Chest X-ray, AP view. Patient: 56 years old, sex F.
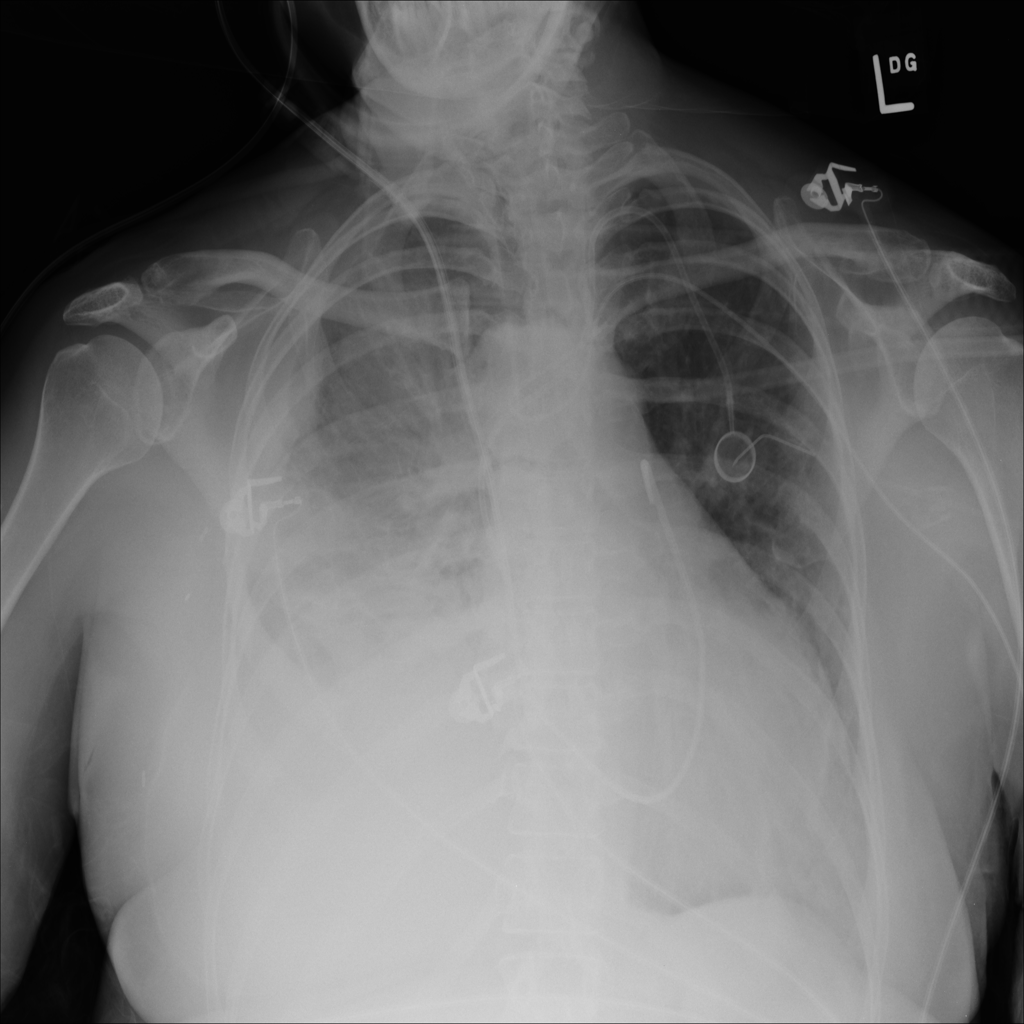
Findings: No Finding